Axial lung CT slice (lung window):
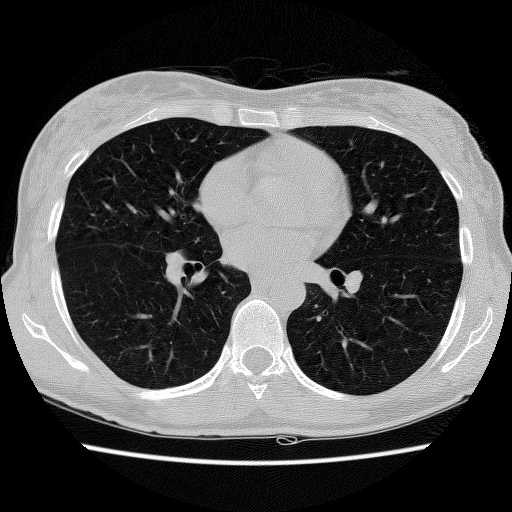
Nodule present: no